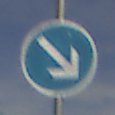
Verkehrszeichen: VorgeschriebeneVorbeifahrtRechts
Umgebung: Outdoor, Suburban
Tageszeit: MorningAfternoon
Wetter: PartlyCloudy
Licht: Natural
Jahreszeit: NotSpecified
Kontrast: HighContrast